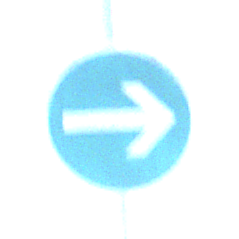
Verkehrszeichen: VorgeschriebeneFahrtrichtungHierRechts
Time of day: SunriseSunset
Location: Outdoor (Nature)
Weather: Clear
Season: NotSpecified
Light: Natural